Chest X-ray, AP view. Patient: 83 years old, sex F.
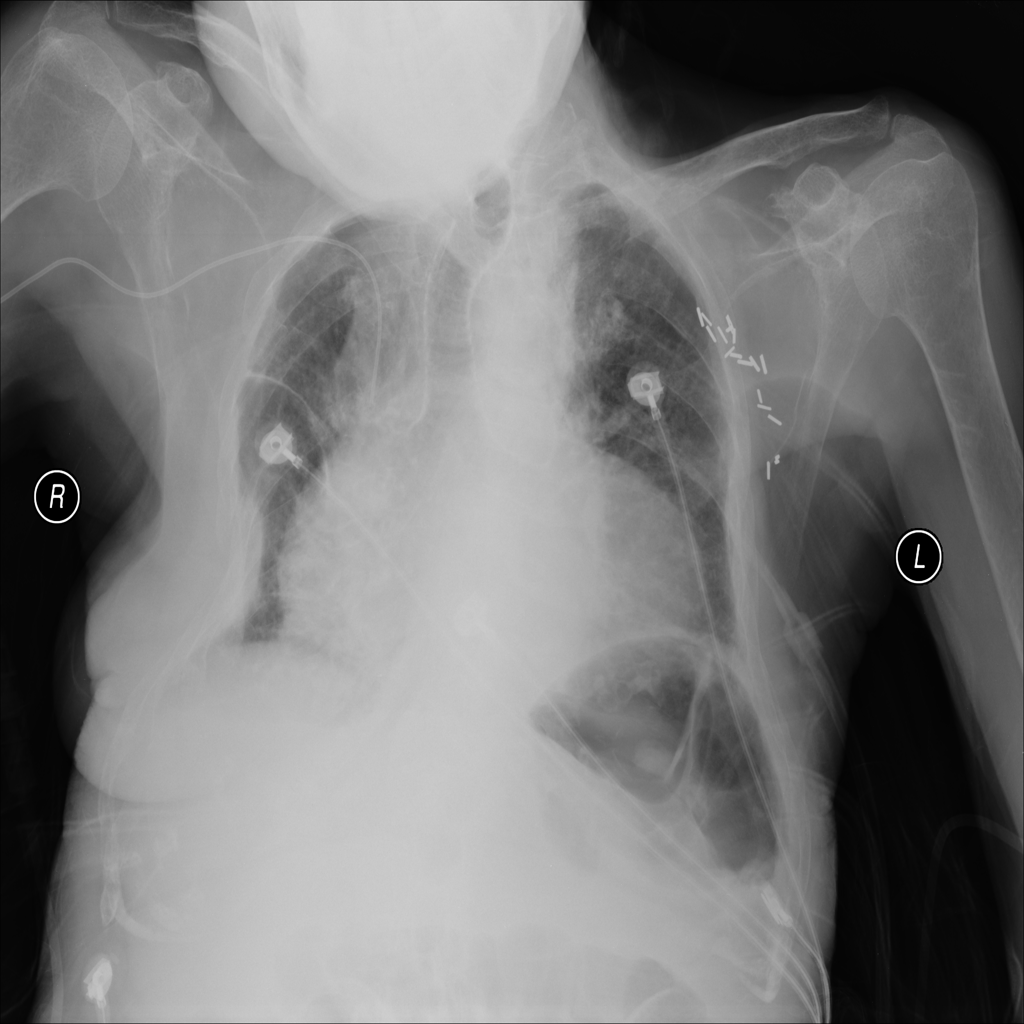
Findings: Cardiomegaly